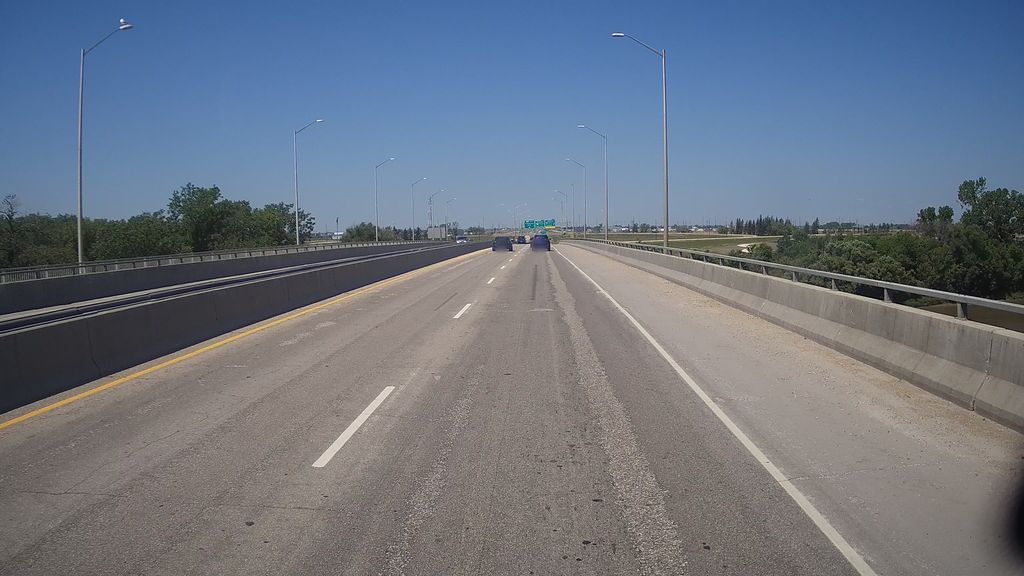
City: winnipeg